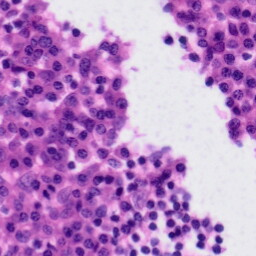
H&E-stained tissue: Tonsil